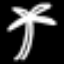
Label: palm tree